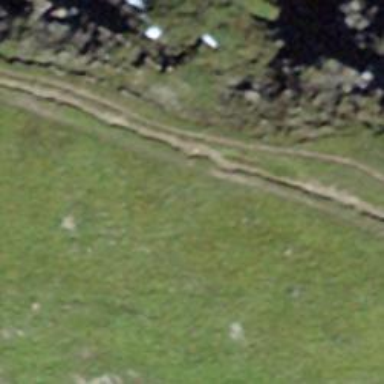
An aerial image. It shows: Unpaved path with track type classified as grade 4.